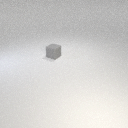
small gray rubber cube